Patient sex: M
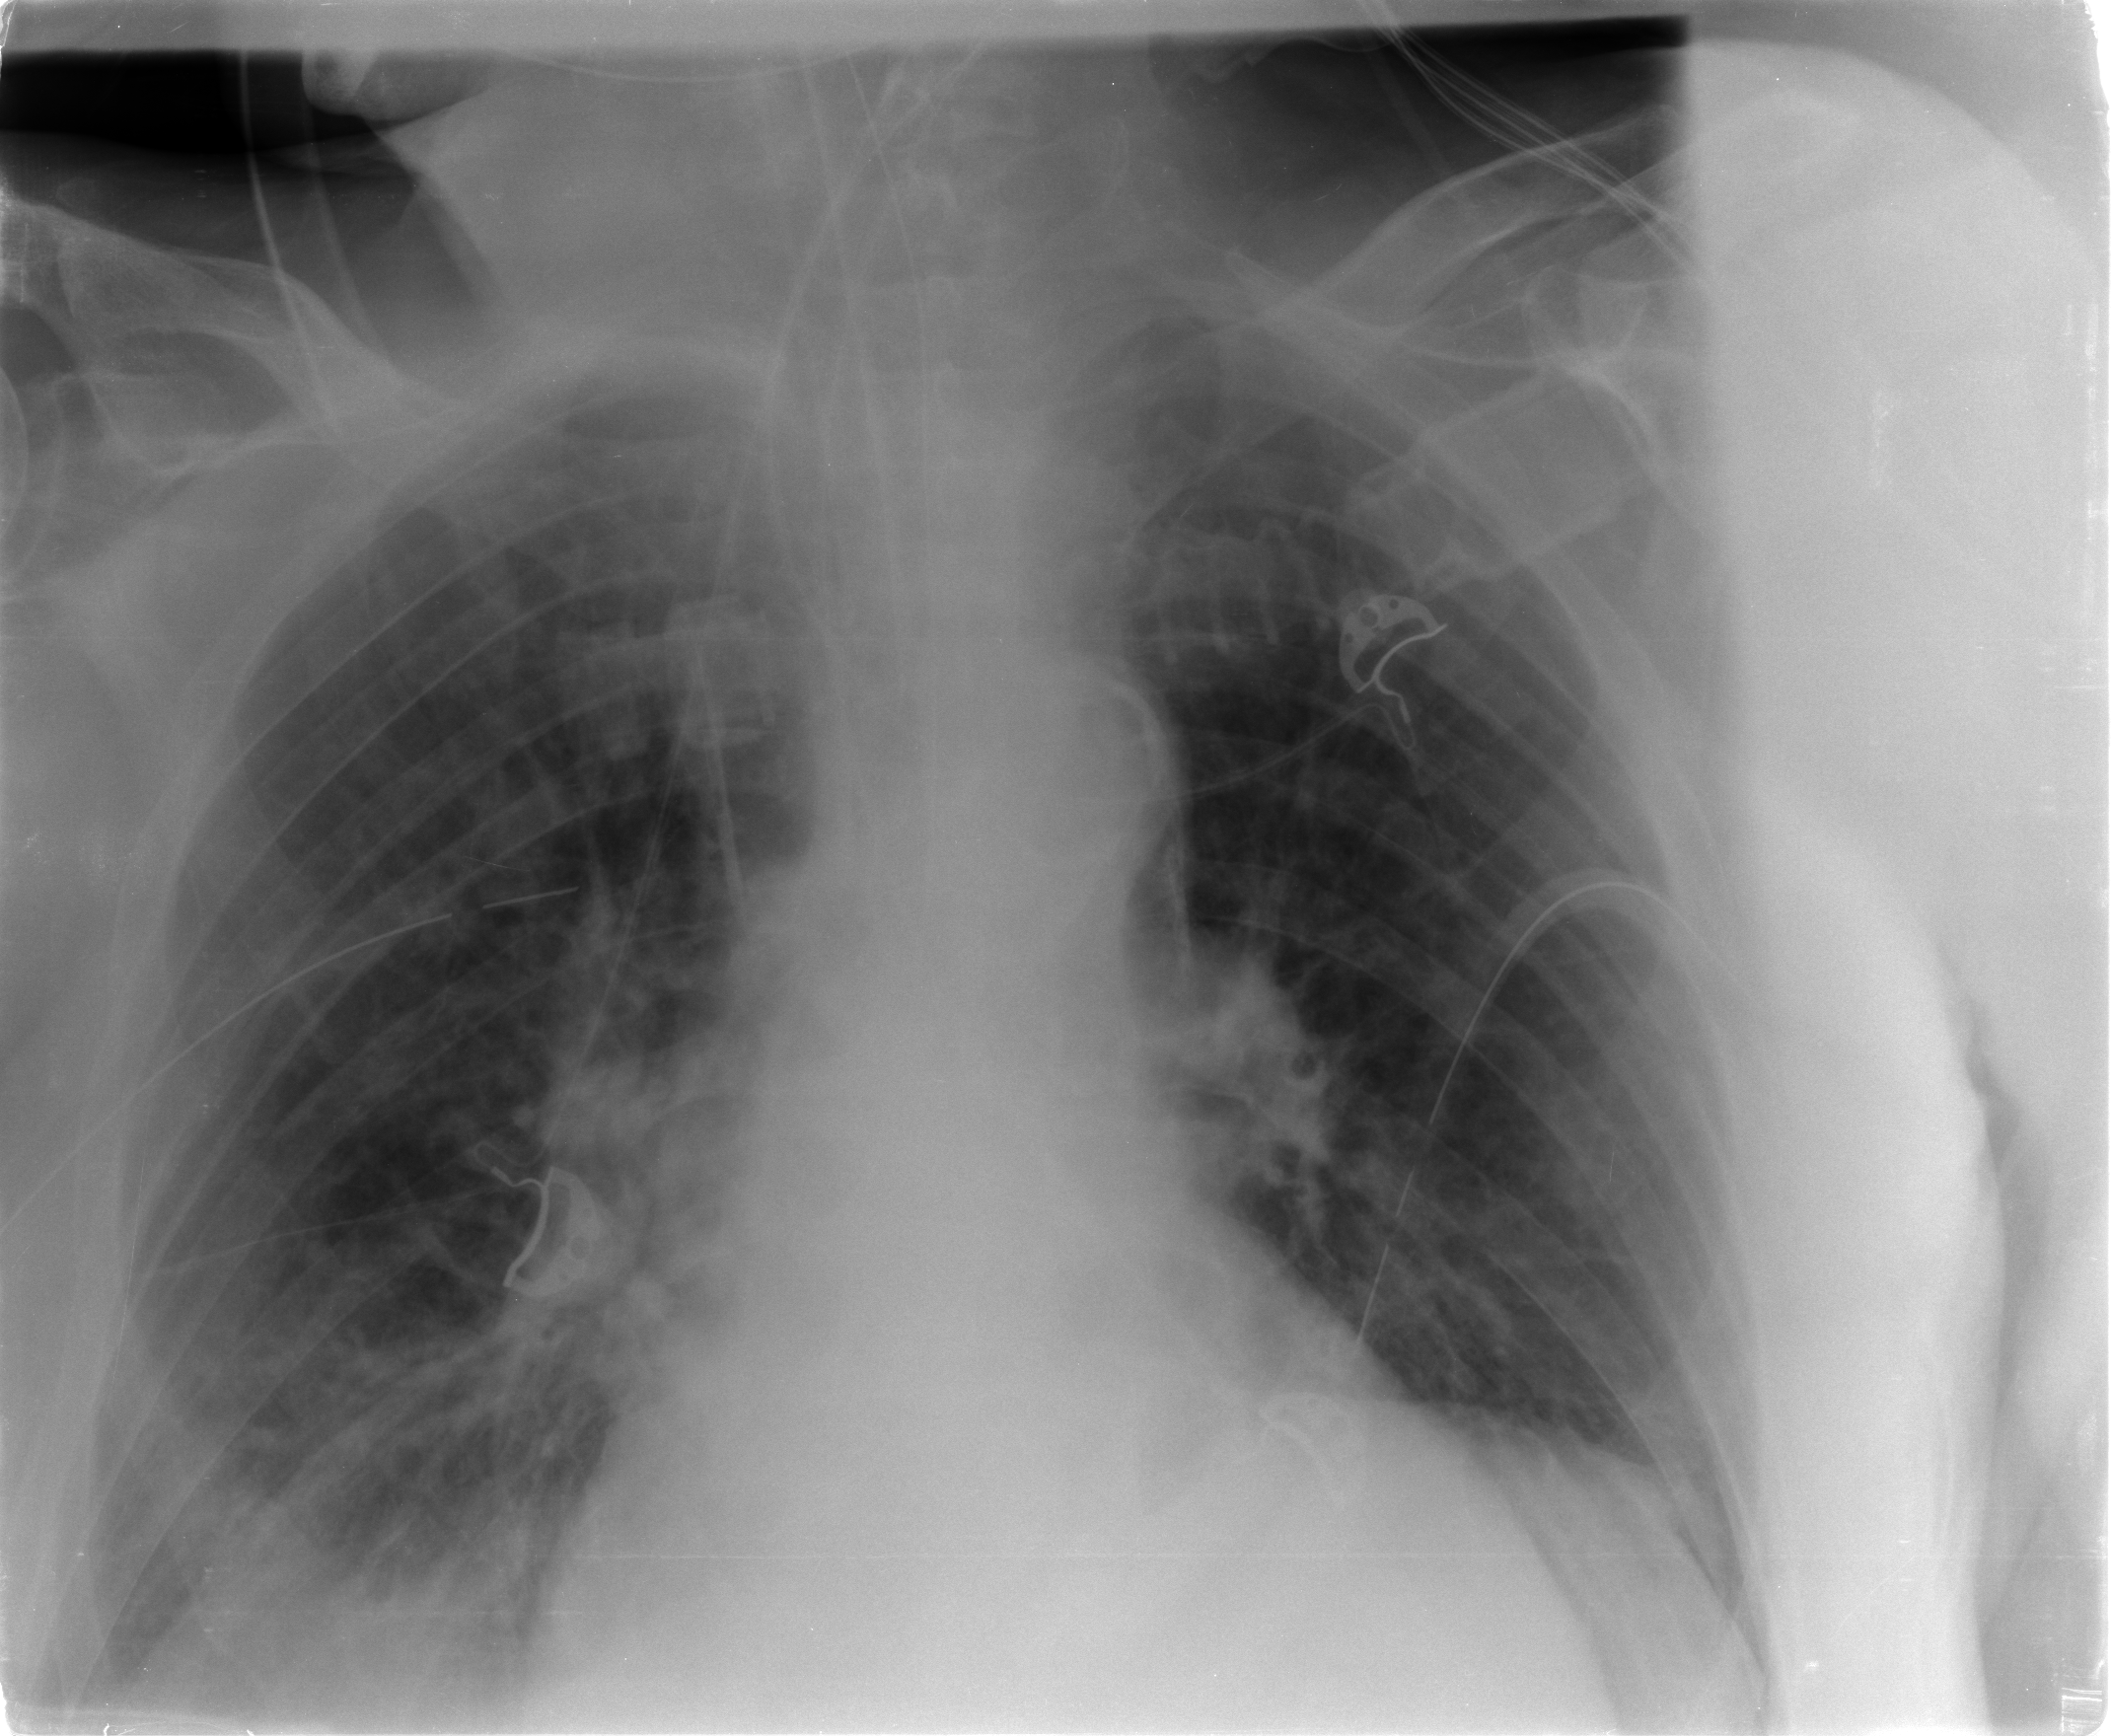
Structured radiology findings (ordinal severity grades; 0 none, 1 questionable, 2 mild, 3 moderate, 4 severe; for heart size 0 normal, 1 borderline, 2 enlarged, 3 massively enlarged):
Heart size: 2
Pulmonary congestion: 2
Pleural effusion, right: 0
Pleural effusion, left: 0
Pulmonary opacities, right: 0
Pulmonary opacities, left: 0
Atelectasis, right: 2
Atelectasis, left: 0